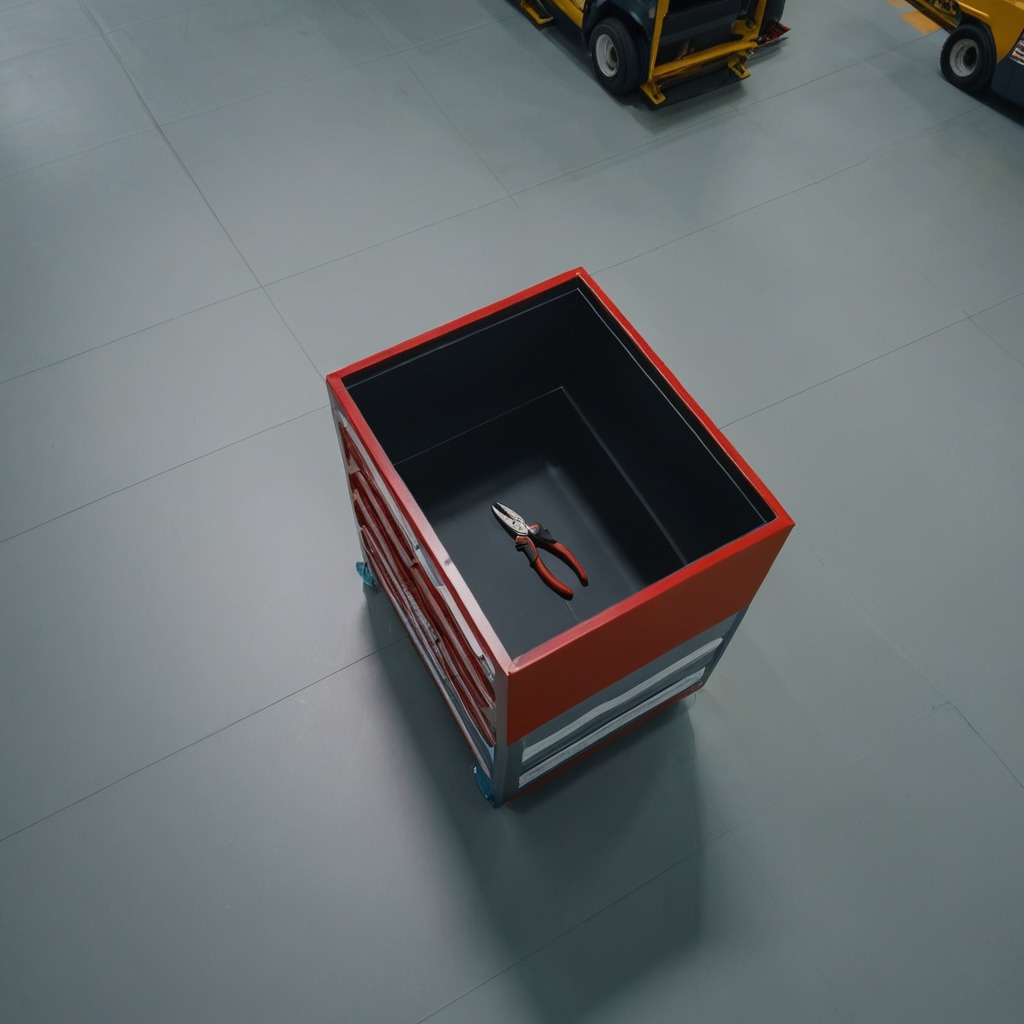
A plier is lying on a toolbox surface in an airplane hangar workshop.